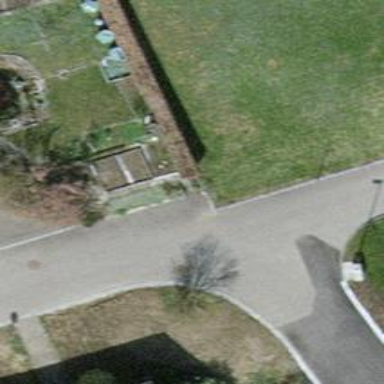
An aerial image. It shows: Residential road.